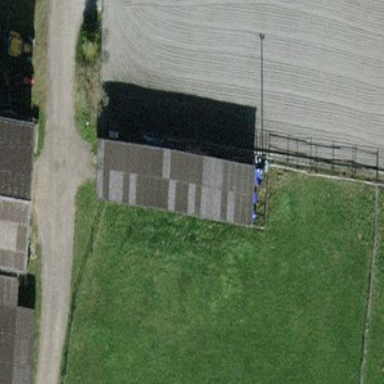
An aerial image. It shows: Skillion-roofed farm auxiliary building.